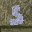
Label: 5